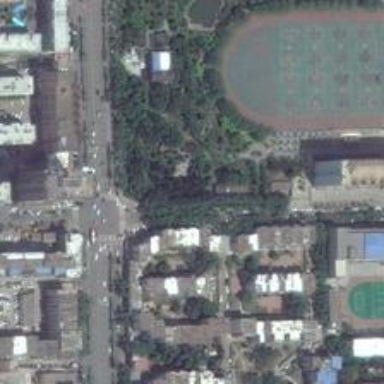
A huge field with trees and plants surrounded while a couple of small playgrounds .